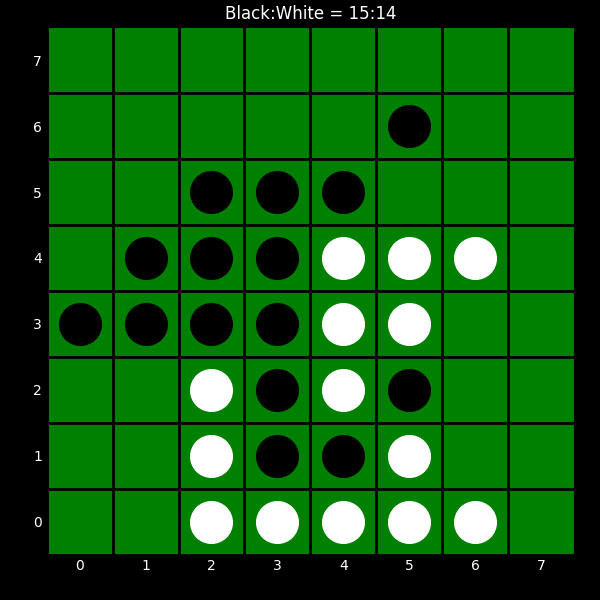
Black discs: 15
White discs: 14